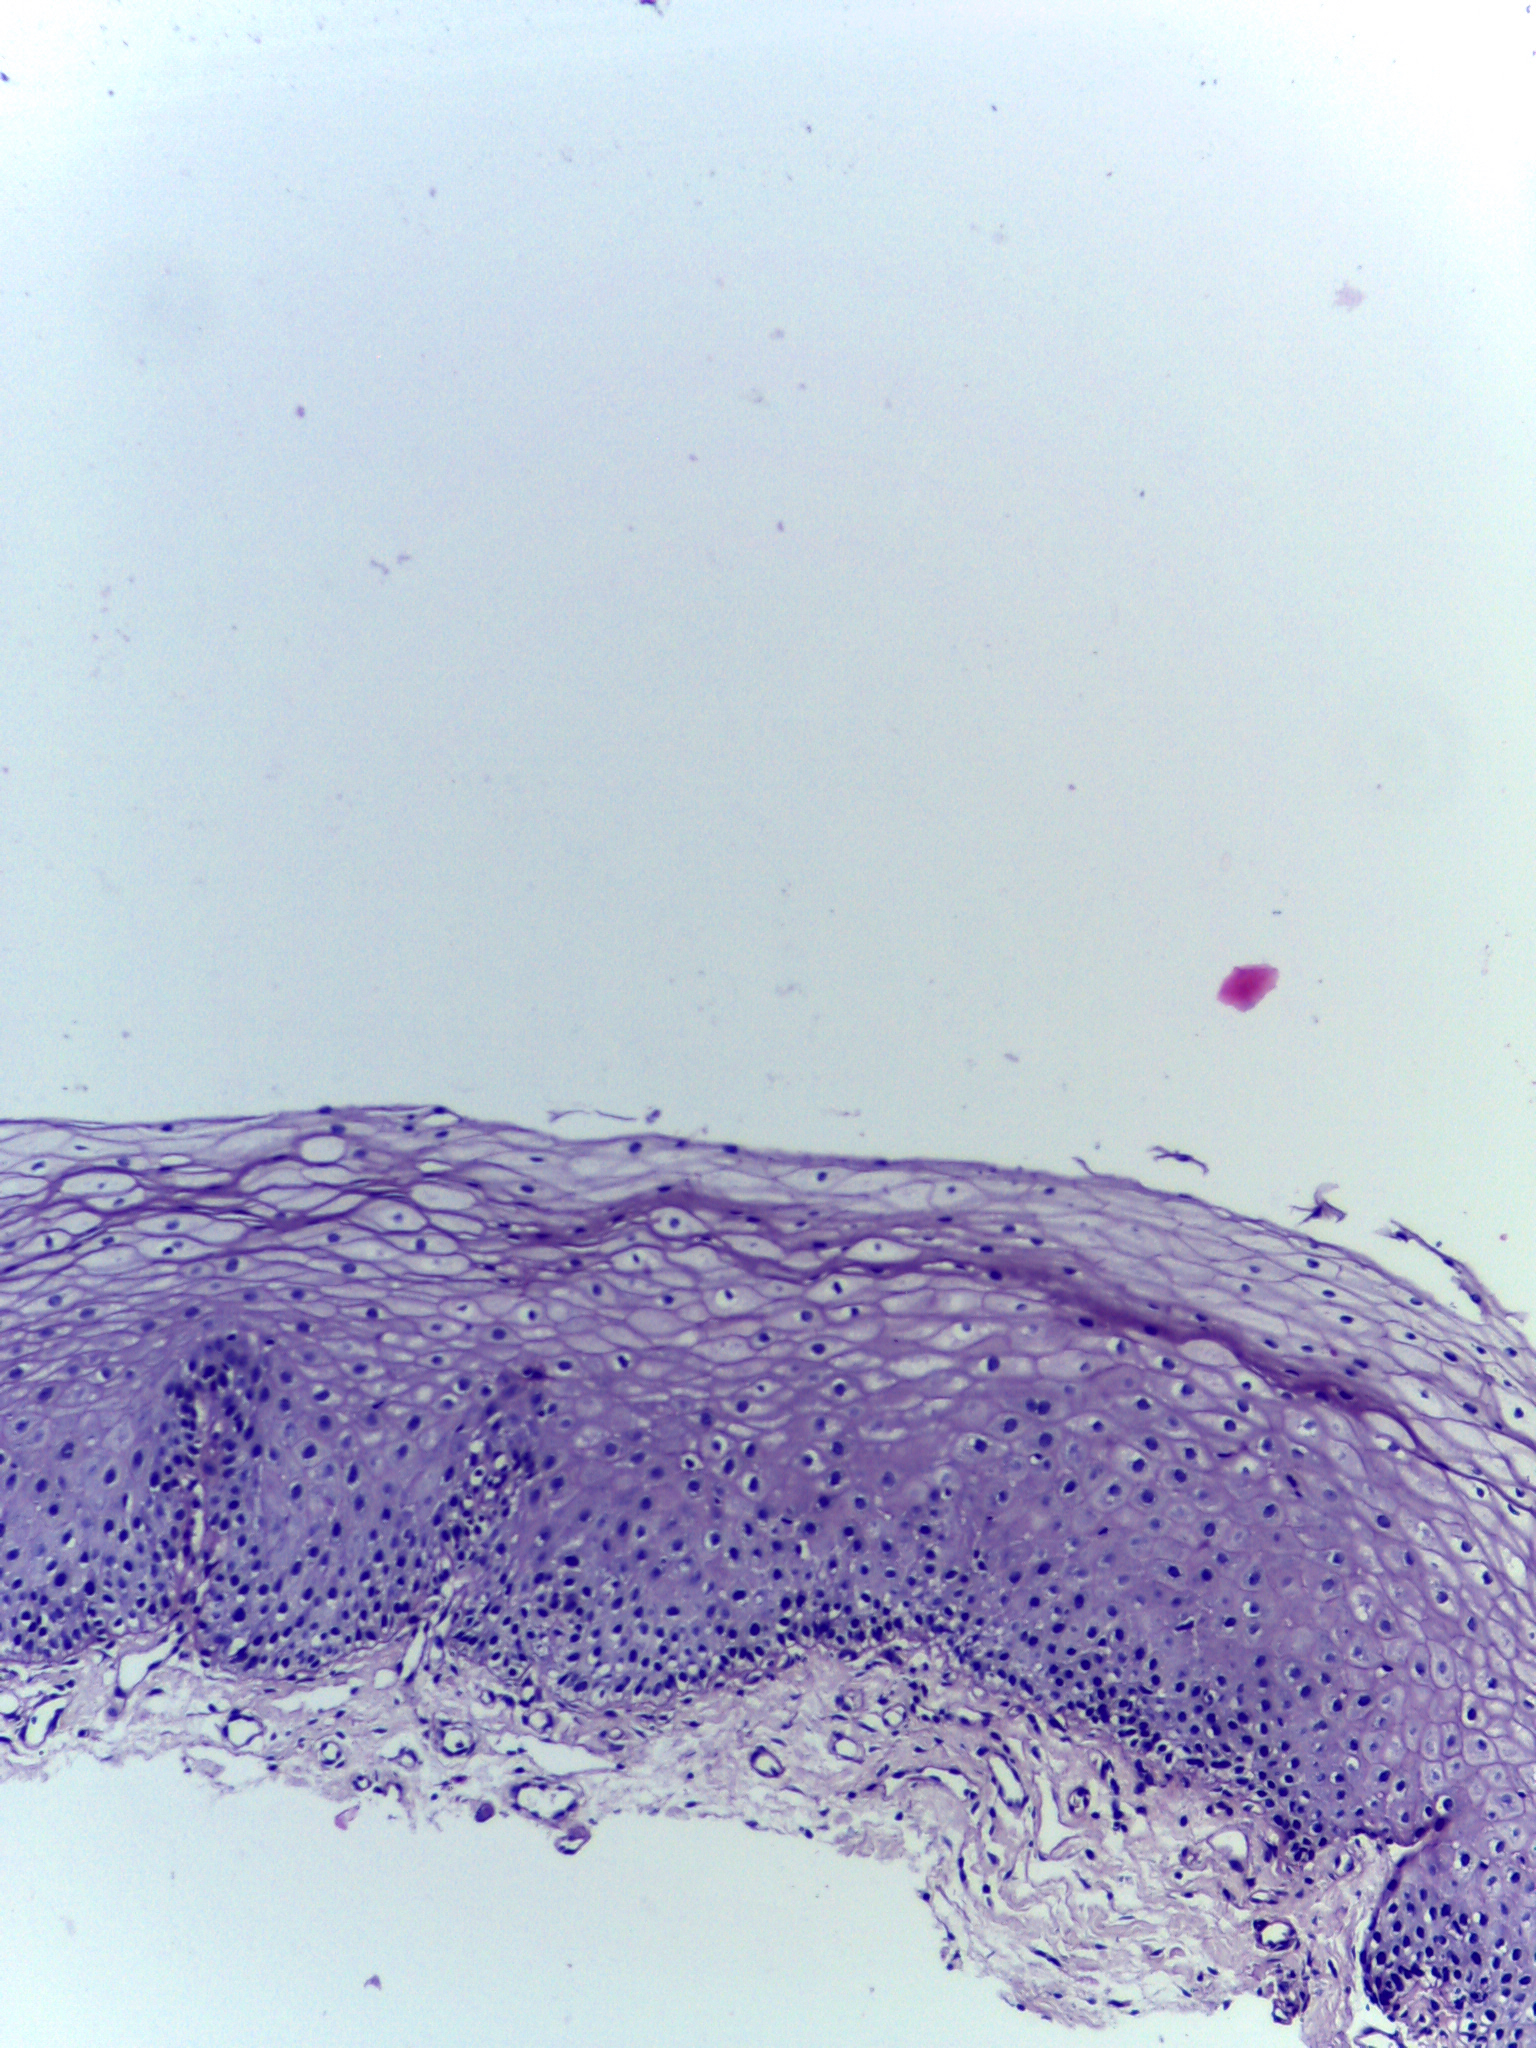
Diagnosis: OSCC